Fundus camera: zeiss
Shooting center: fovea
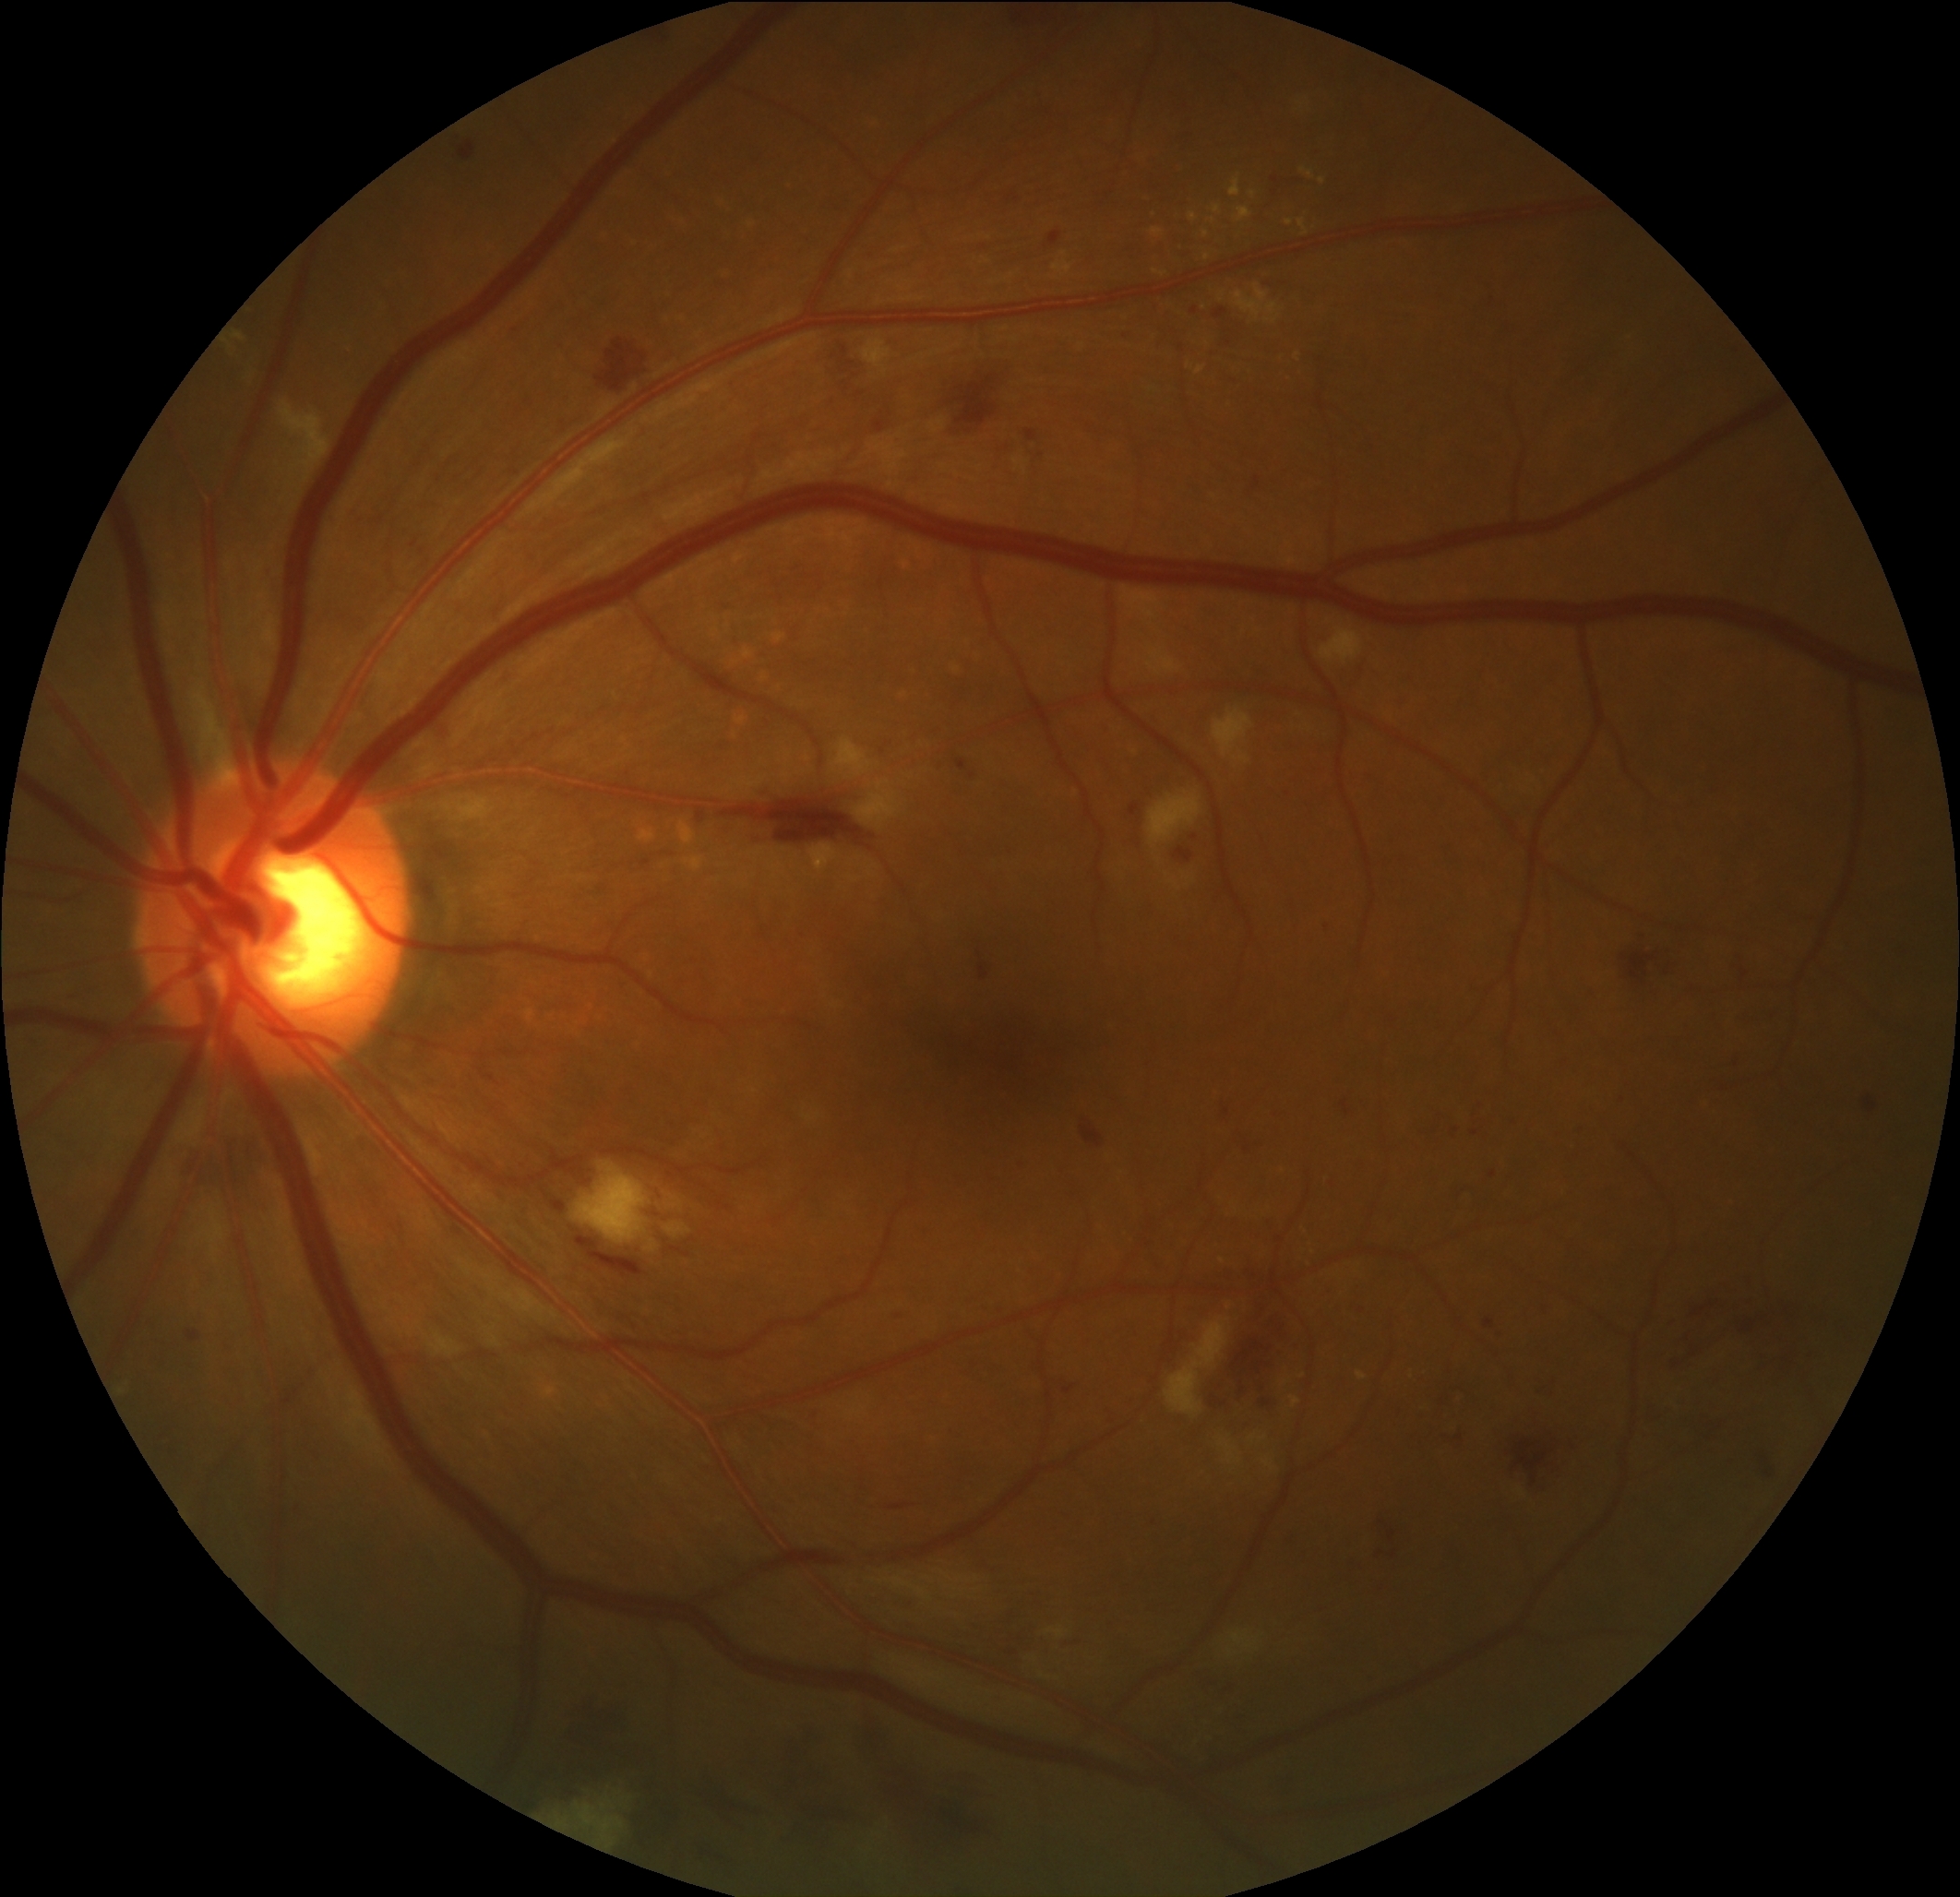
Pathologic myopia: no
Patchy retinal atrophy: absent
Retinal detachment: absent